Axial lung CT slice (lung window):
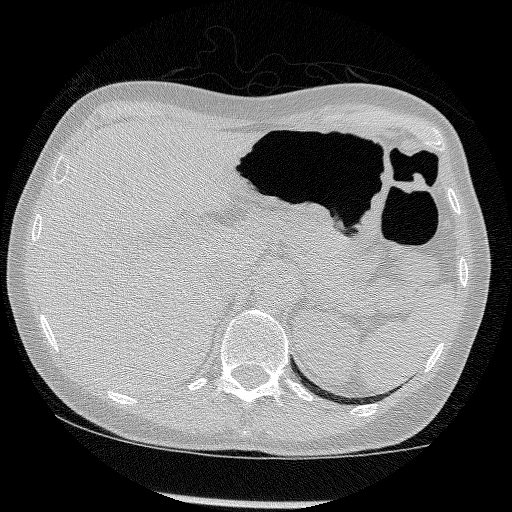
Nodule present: no